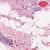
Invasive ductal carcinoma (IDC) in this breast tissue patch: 0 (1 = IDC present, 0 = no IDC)